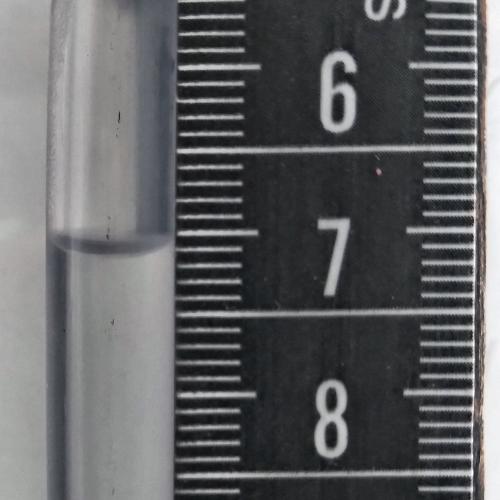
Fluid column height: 7.1 cm